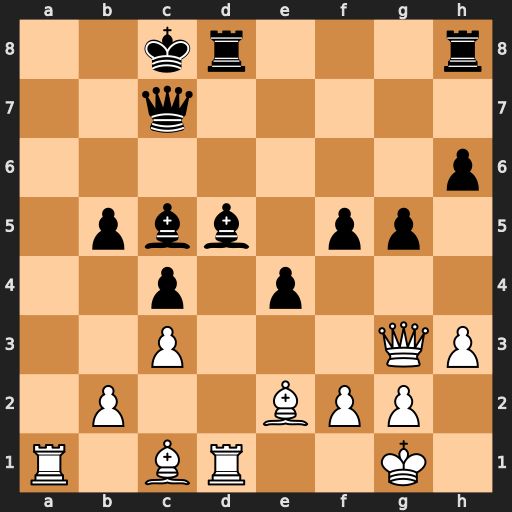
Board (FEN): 2kr3r/2q5/7p/1pbb1pp1/2p1p3/2P3QP/1P2BPP1/R1BR2K1
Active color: w
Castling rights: -
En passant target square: -
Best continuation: Rxd5 Qxg3 Rxc5+